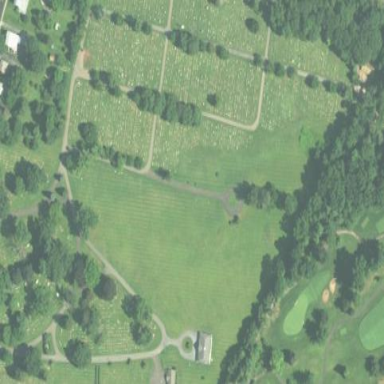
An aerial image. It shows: Cemetery.